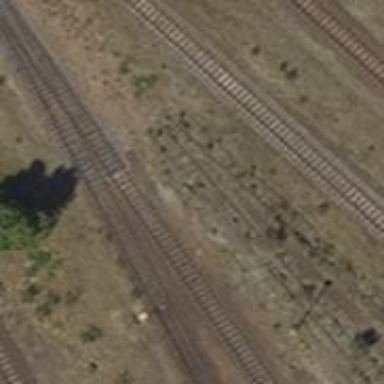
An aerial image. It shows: Disused railway yard.